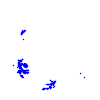
Particle: kaon